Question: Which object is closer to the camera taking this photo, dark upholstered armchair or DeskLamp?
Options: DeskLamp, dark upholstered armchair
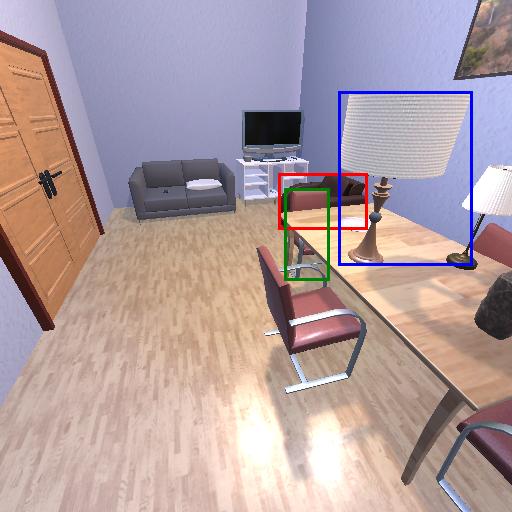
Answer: DeskLamp